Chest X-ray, AP view. Patient: 61 years old, sex M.
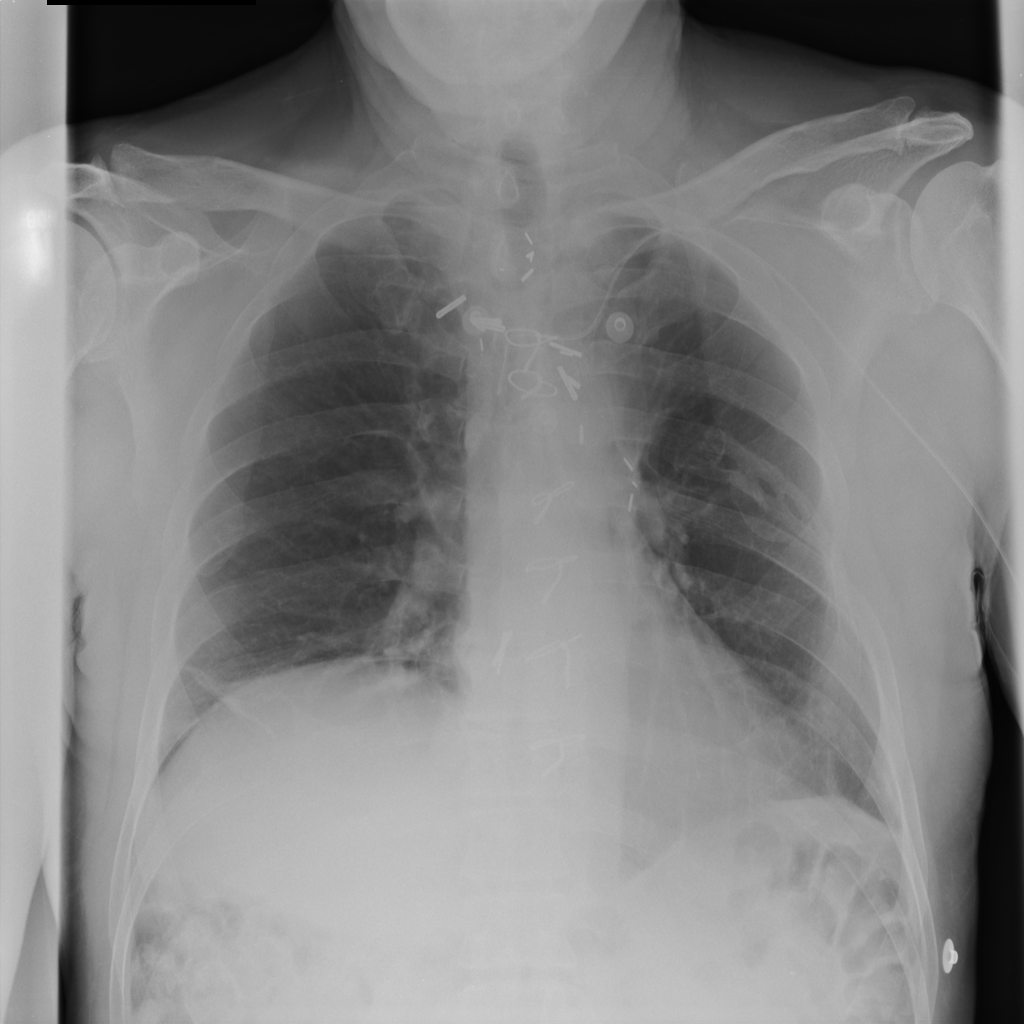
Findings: Atelectasis